Field crop: tomato
Growth stage: 1
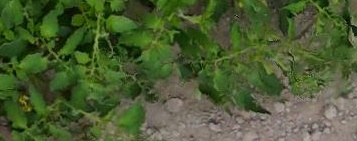
Species: tomato